Interaction volume radius: 10 \u00c5
Interaction volume height: 25 \u00c5
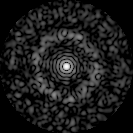
Disorder parameter: 0.8286